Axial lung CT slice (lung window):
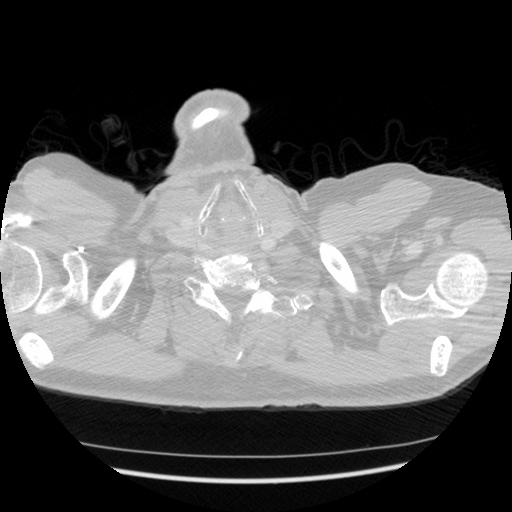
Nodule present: no